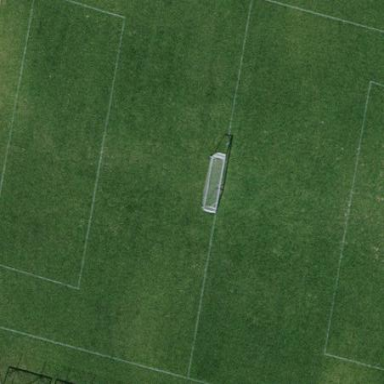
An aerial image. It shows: Pitch designated as leisure land.